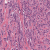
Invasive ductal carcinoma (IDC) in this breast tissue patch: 1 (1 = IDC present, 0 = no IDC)